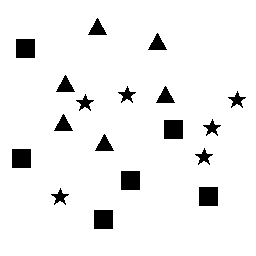
Squares: 6
Triangles: 6
Stars: 6
Total shapes: 18